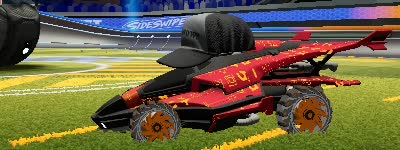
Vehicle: aftershock